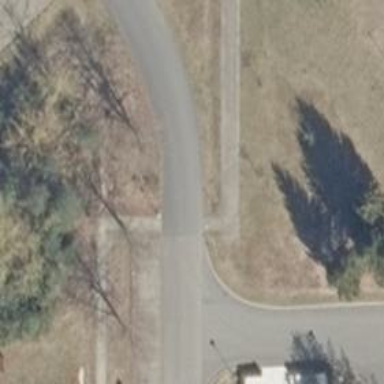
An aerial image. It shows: Sidewalk along the footway.